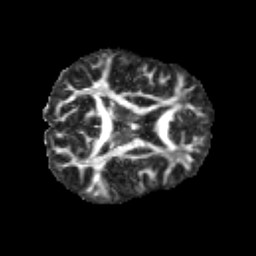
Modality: FA
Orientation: axial
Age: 11
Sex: male
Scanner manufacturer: siemens
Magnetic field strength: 3 T
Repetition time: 3.8 s
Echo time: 0.07 s